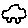
Label: car